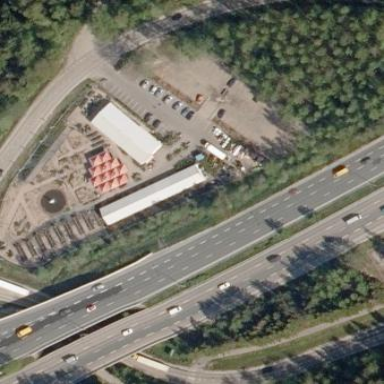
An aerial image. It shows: Garden center surrounded by fence.